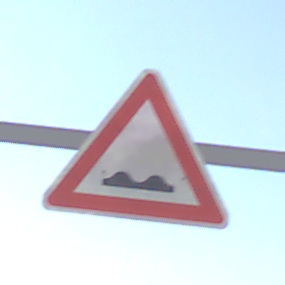
Verkehrszeichen: UnebeneFahrbahn
Umgebung: Outdoor, Nature
Tageszeit: SunriseSunset
Wetter: Clear
Licht: Natural
Jahreszeit: NotSpecified
Kontrast: HighContrast